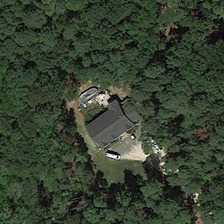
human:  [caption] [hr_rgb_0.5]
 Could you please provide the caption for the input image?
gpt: many crowded green trees are around a building .

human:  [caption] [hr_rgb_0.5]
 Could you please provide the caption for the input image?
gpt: many crowded green trees are around a building .

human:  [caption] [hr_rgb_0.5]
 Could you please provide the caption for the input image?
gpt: many crowded green trees are around a building .

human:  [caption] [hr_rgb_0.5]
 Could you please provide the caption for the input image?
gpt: many crowded green trees are around a building .

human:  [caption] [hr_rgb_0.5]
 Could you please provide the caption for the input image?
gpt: many crowded green trees are around a building .